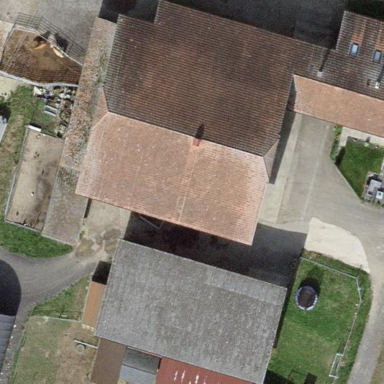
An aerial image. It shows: Farmyard area.